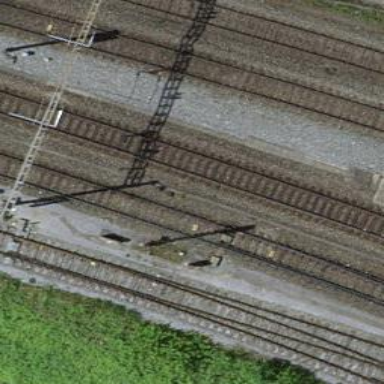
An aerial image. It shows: Railway signal.